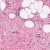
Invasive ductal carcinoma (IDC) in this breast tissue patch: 0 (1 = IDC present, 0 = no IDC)